Field crop: maize
Growth stage: 2
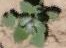
Species: chenopodium